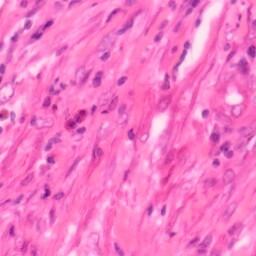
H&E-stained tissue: Colon